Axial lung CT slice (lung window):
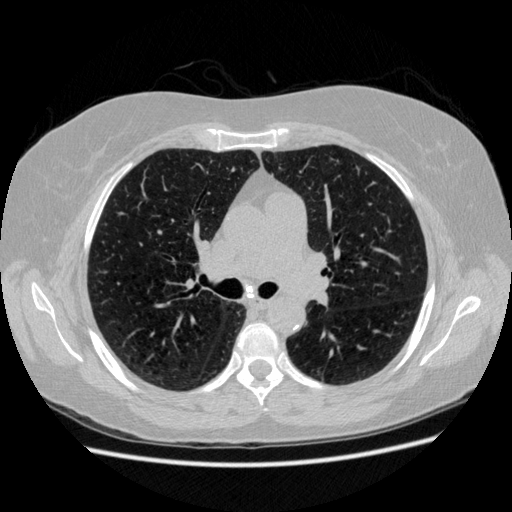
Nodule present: no